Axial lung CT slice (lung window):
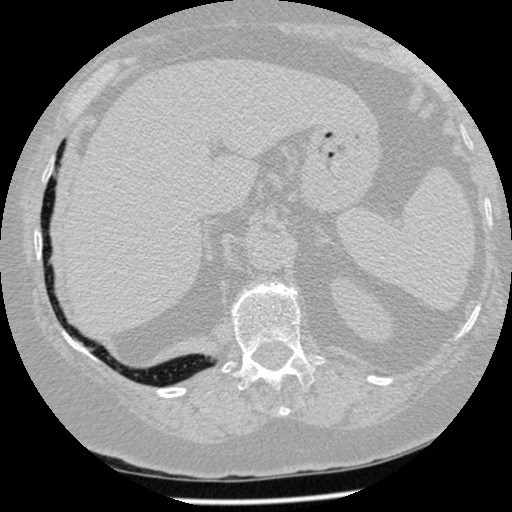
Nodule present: no